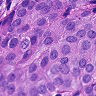
Metastatic tissue present: yes